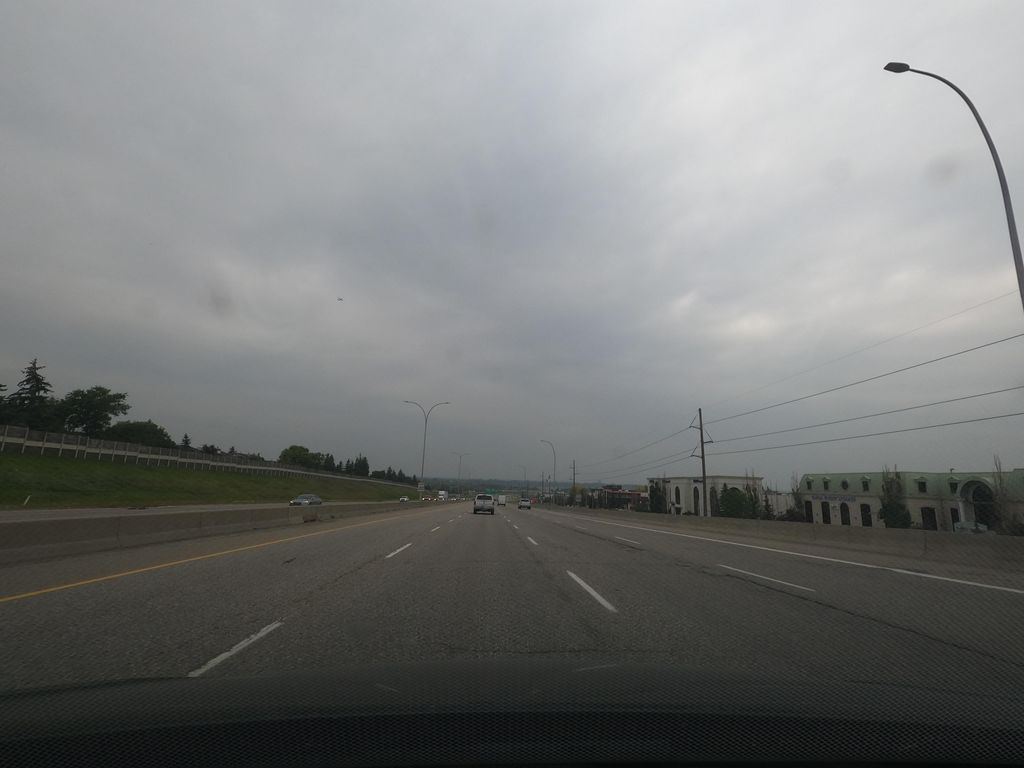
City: calgary